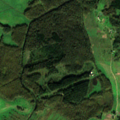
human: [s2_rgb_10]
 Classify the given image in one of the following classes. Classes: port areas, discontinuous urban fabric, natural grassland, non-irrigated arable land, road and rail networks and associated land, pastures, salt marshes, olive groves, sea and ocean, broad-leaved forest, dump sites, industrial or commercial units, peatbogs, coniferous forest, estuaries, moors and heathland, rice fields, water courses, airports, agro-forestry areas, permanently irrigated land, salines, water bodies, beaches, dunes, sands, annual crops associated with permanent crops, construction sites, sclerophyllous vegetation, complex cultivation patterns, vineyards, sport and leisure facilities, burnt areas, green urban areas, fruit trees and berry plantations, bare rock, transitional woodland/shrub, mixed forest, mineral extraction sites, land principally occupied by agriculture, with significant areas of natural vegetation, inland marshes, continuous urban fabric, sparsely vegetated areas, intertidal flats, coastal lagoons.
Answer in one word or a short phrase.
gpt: non-irrigated arable land, pastures, complex cultivation patterns, mixed forest